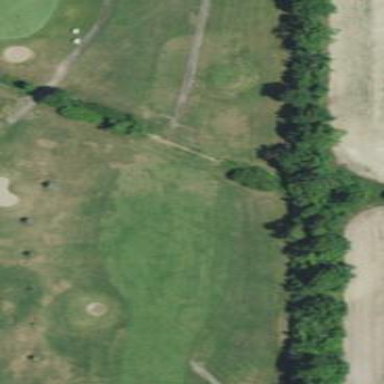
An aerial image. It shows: Grassy area designated as golf fairway.